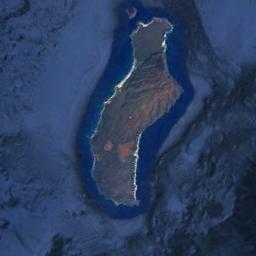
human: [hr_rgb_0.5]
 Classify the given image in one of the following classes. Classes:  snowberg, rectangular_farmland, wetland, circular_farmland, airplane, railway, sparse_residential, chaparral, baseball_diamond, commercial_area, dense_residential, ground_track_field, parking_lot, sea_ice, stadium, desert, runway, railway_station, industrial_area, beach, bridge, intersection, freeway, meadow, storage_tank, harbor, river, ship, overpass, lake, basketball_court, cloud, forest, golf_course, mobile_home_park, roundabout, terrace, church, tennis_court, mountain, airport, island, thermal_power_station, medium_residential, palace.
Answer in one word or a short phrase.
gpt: island